Field crop: tomato
Growth stage: 1
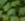
Species: solanum